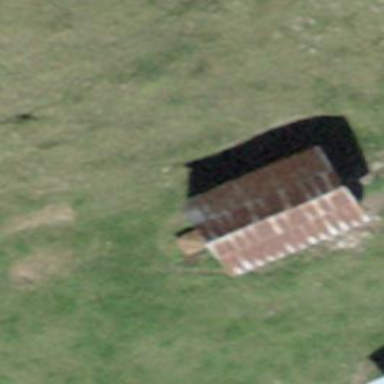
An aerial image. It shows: Farm auxiliary building.